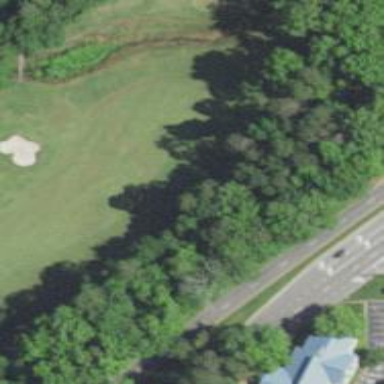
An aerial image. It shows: Asphalt path within golf course area.